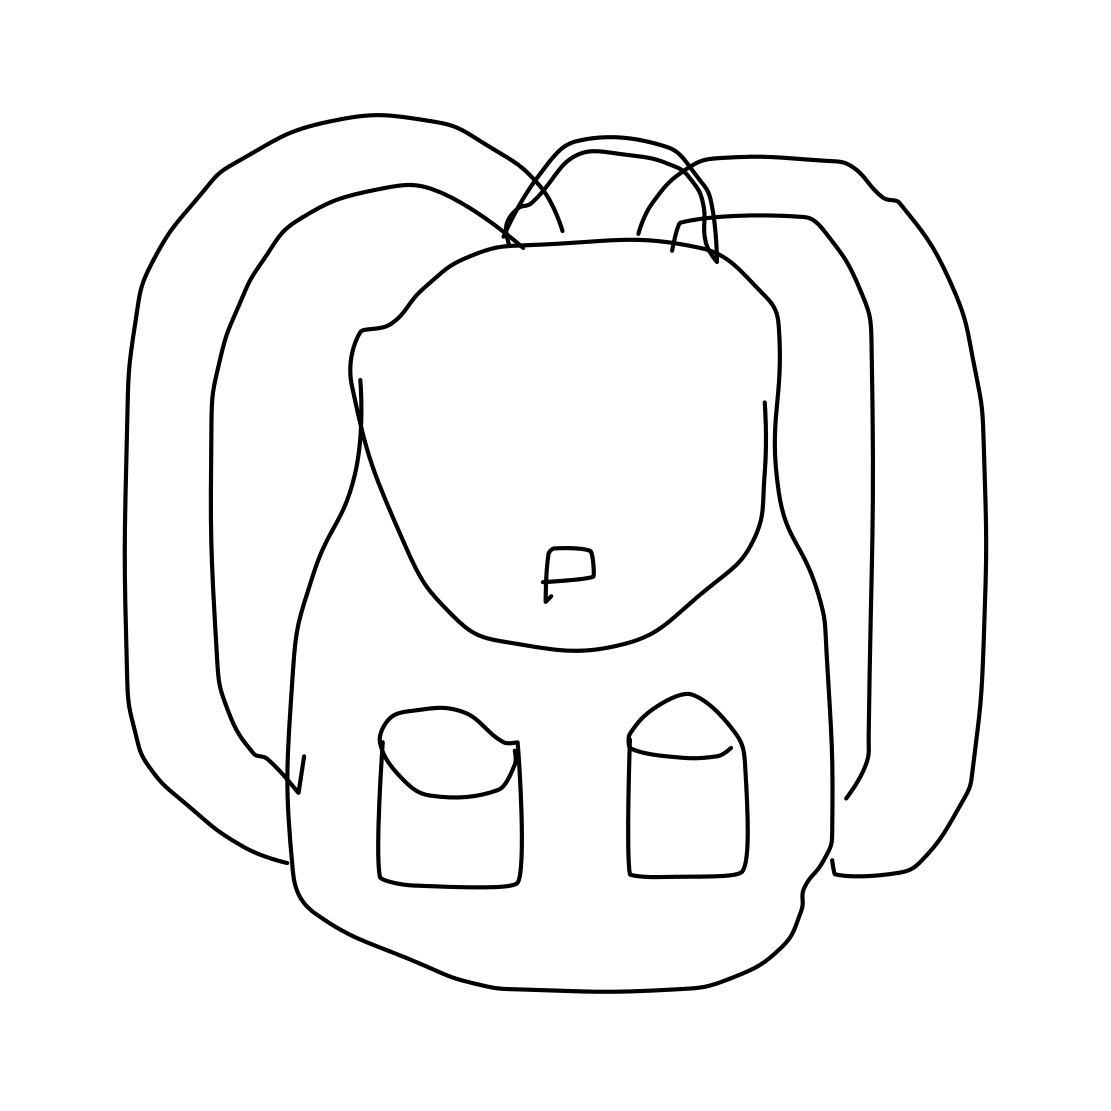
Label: backpack